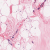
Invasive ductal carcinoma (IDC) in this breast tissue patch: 0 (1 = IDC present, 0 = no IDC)